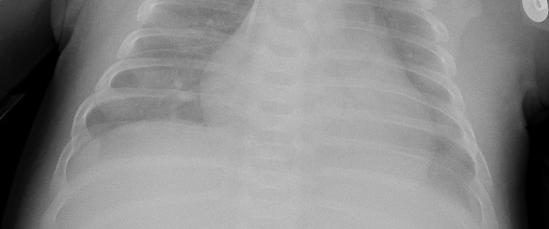
Diagnosis: PNEUMONIA